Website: home-depot
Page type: billing-address
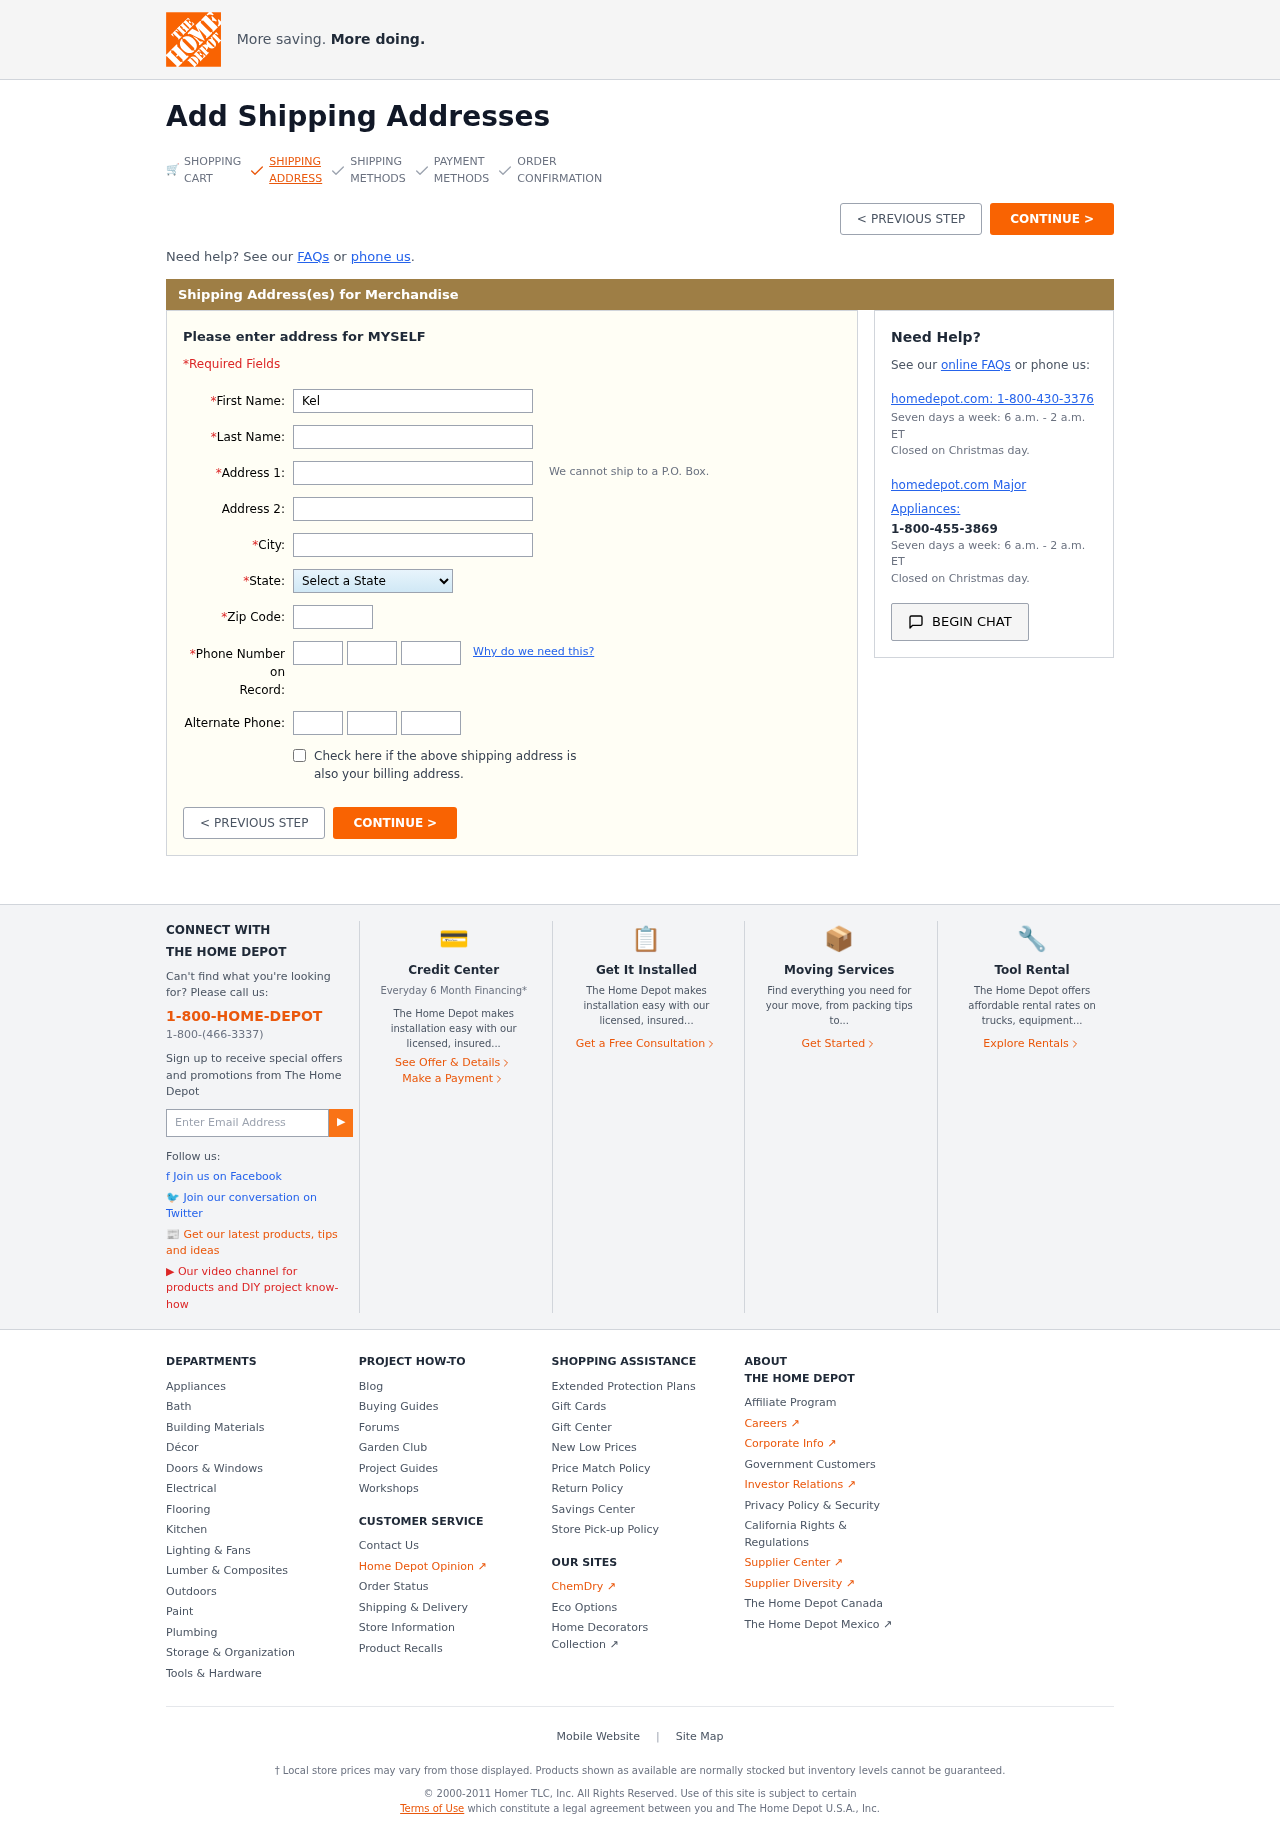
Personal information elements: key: PII_STATE
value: Alabama
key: PII_FIRSTNAME
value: Kelly
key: PII_LASTNAME
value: Lane
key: PII_STREET
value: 134 Monica Underpass Apt. 252
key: PII_CITY
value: New Randy
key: PII_POSTCODE
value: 45845
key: PII_PHONE_AREA
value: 501
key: PII_PHONE_PREFIX
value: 601
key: PII_PHONE_LINE
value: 2013
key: PII_PHONE_ALT_AREA
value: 392
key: PII_PHONE_ALT_PREFIX
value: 927
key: PII_PHONE_ALT_LINE
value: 7586